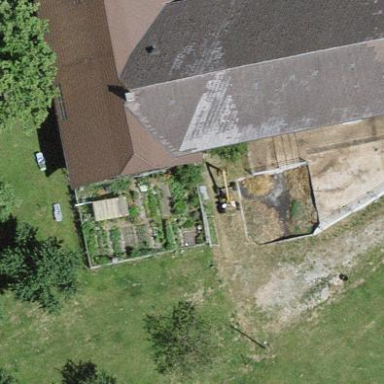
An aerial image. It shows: Farm building.